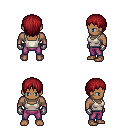
a pixel art fantasy rpg character, male body template, human, dark skin, white pirate shirt, magenta pants, brunette plain hairstyle, metal gloves, four views (front, back, left, right), 2x2 character sprite sheet, small pixel art, hard edges, no anti-aliasing